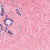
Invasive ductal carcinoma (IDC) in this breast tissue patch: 1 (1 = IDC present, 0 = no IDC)